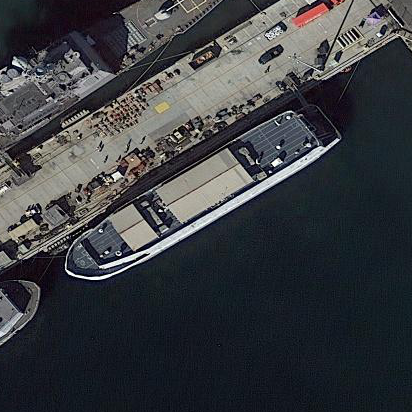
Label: civil